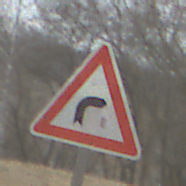
Verkehrszeichen: KurveRechts
Umgebung: Outdoor, Nature
Tageszeit: MorningAfternoon
Wetter: PartlyCloudy
Licht: Natural
Jahreszeit: Autumn
Kontrast: LowContrast